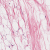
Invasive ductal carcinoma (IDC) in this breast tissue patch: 0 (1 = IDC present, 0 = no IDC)